Question: Does anyone have a good technique (or tutorial) to implement rulers within a C# Windows Forms application? I want to display an image while showing rulers that indicate your mouse position to allow a more accurate positioning of the cursor. Just like the image below:

I tried using splitter controls to hold the tick marks but I don't know how to make the top-left the gray blank area. Any advice? Thanks.
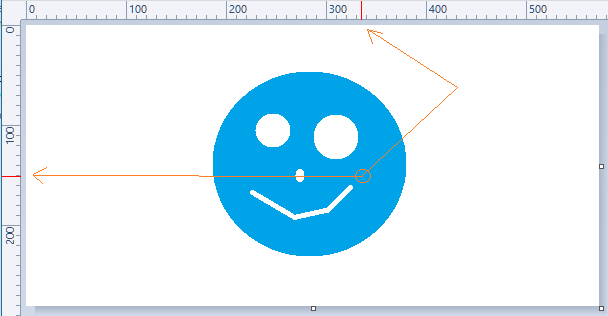
Answer: I would build a custom control to do this in both X and Y location and use two controls.
The control would have to override 'Paint()' and use GDI methods to display the tick marks, it would then capture mouse events and update locations appropriately.